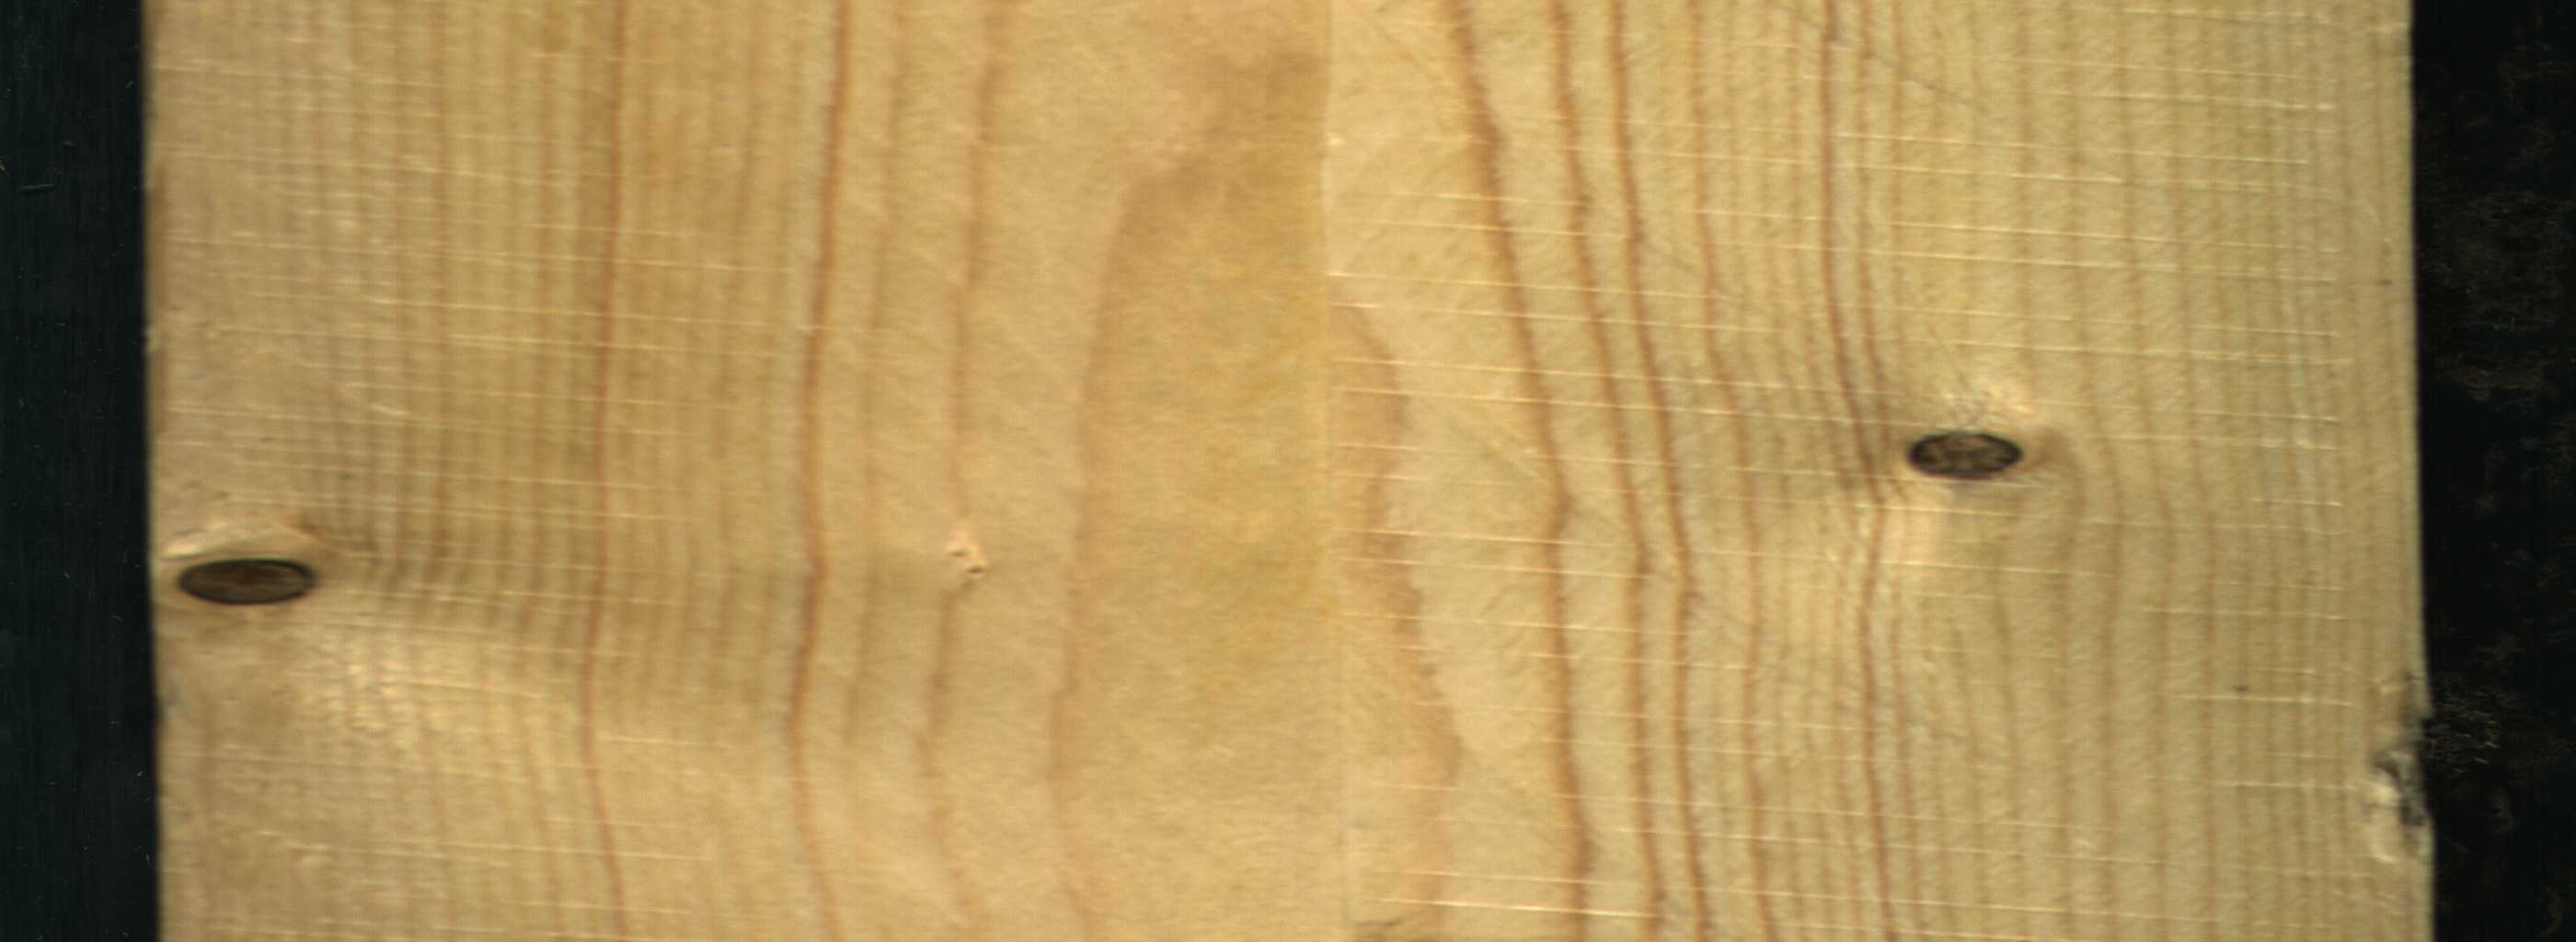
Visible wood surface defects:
Dead_Knot
Dead_Knot